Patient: sex M, age 57
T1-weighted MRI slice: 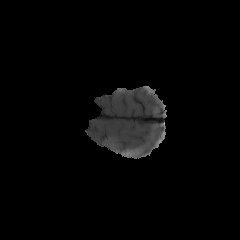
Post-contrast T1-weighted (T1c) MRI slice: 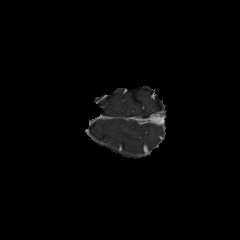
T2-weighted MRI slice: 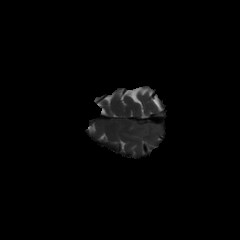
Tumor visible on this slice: no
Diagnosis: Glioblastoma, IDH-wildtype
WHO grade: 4